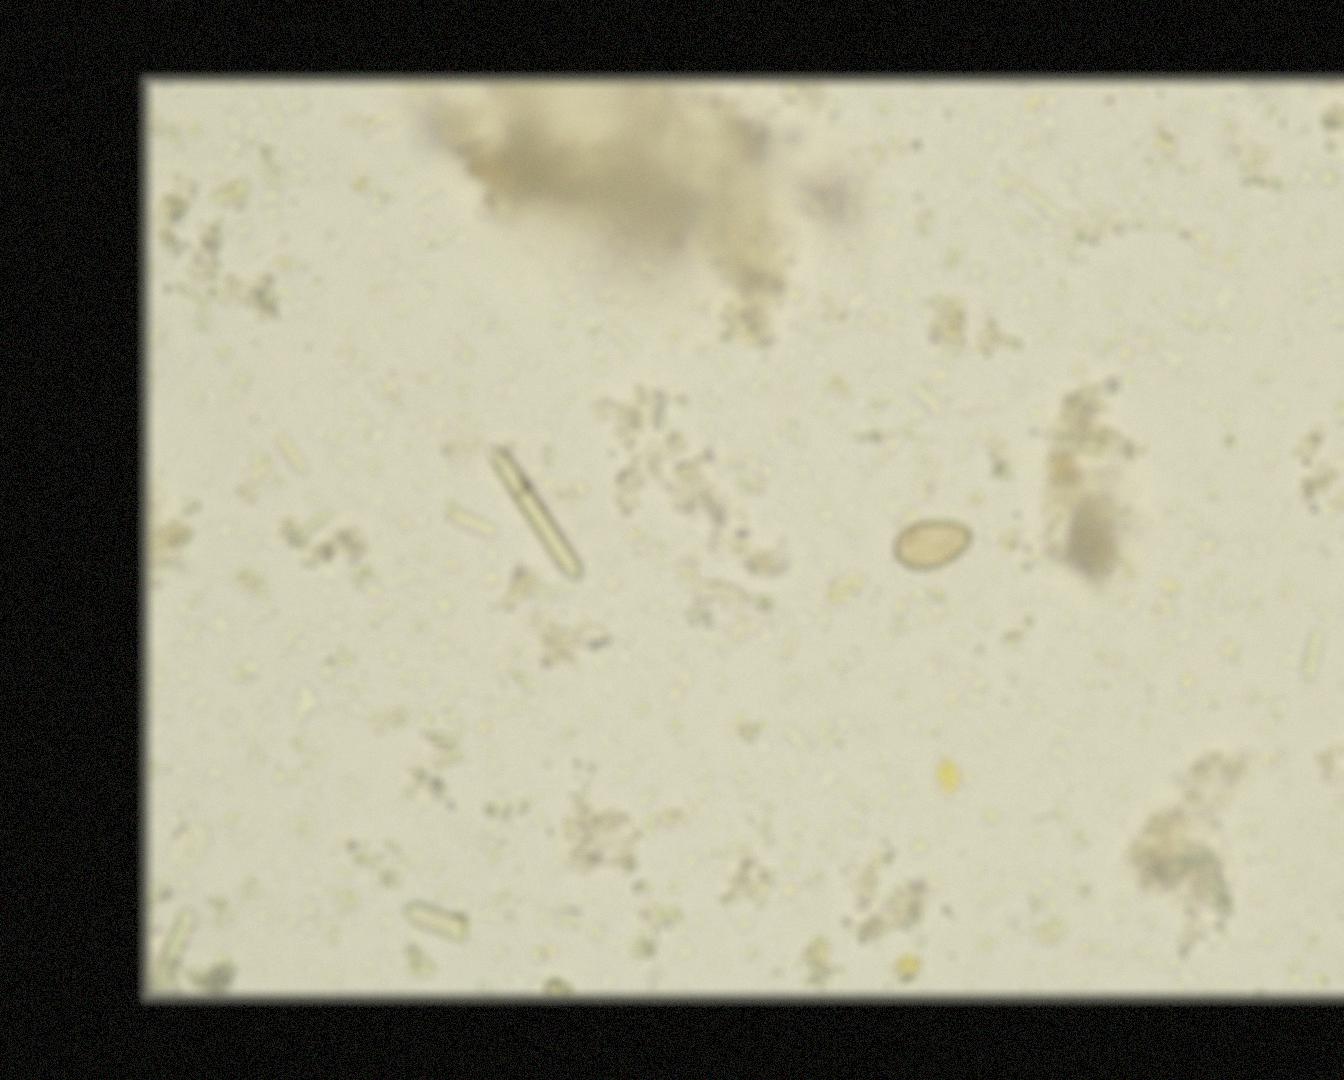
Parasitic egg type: Opisthorchis viverrine